Question: I'm trying to create an interactive 3d representation of cells that are defined by the intersection of arbitrary surfaces. I'm having a hard time figuring out how to create a mesh from this (or is there something better than a mesh that I should be aiming for to represent 3d volumes?). Each surface s is given by an analytical expression for a plane, sphere, cylinder, cone, etc. as s = f(x,y,z) = 0, such as those here:

For each cell I have a list of surfaces and a +/- sense for each surface. With this it's easy to determine if an x,y,z point lies inside the cell by plugging that point into the equation for each of the bounding surfaces, and if the result is + for all + surfaces and - for all - surfaces the point lies inside. Obviously if the result is zero for any surface then the point lies on that surface.
I can test thousands of grid points, noting for each cell those points that lie inside that cell and then using the outer-most of those points to create a mesh for that cell. However, I have thousands of cells and this simply wouldn't be fast enough. Many cells are very small or low aspect ratio compared to others, so I would need a very fine grid of points if I was going to do it this way.
Can anyone suggest an efficient way of putting cells defined in this way into a static 3d model? Is there any sort of library that works with this kind of geometry specification that can build 3d meshes for me? Am I missing something obvious?
Thanks,
Nick
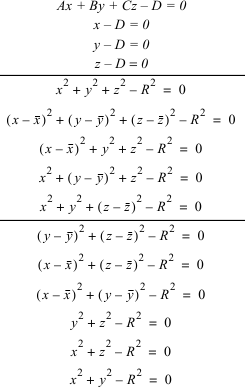
Answer: As a general problem, this is quite difficult: I think it's basically a general nonlinear programming problem. If your boundaries are generated by arbitrary functions, there might be an arbitrary number of cells bounded by even one such function; without more information about the functions, I don't think you can do better than checking grid points.
If you know something about your function (e.g., plane, sphere, cylinder, and cone are all conics), you may be able to do better. In any case, you might want to start with a combinatorial approach; say, given any 3 boundaries, determine if there are any points where all three intersect.
In any case, once you identify corners and edges of your cell, you can use a grid-based approach to build a display mesh -- e.g., slice your surface with axis-aligned planes, to determine the vertices and triangles to send to your 3D graphics library of choice.
---
Another idea: since you're defining your surfaces by 'f(x,y,z)=0', you can start with a bunch of points, and numerically migrate them onto nearby surfaces with a Newton's method step or something:
'''
point p = (x,y,z)
scalar value = f(p)
while abs(value) > epsilon:
vector gradient = gradient_of_f(p)
p -= gradient * (value / dot(gradient,gradient))
value = f(p)
'''
Something similar should allow you to approximate edge and corner points. It might be harder to figure out how to connect these kinds of points into a mesh, though...